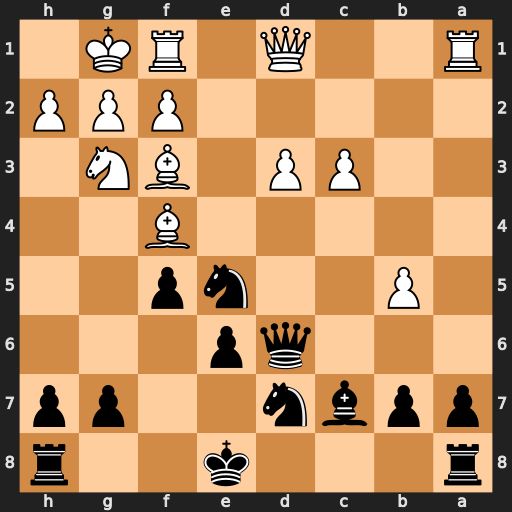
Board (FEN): r3k2r/ppbn2pp/3qp3/1P2np2/5B2/2PP1BN1/5PPP/R2Q1RK1
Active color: b
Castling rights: kq
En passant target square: -
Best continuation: Nxf3+ Qxf3 Qxf4